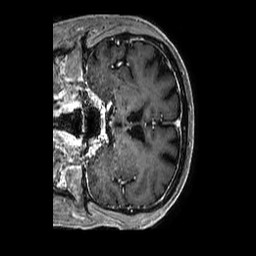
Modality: T1w
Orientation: coronal
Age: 75
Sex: male
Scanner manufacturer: philips
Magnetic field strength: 3 T
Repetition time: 0.006754 s
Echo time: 0.003034 s